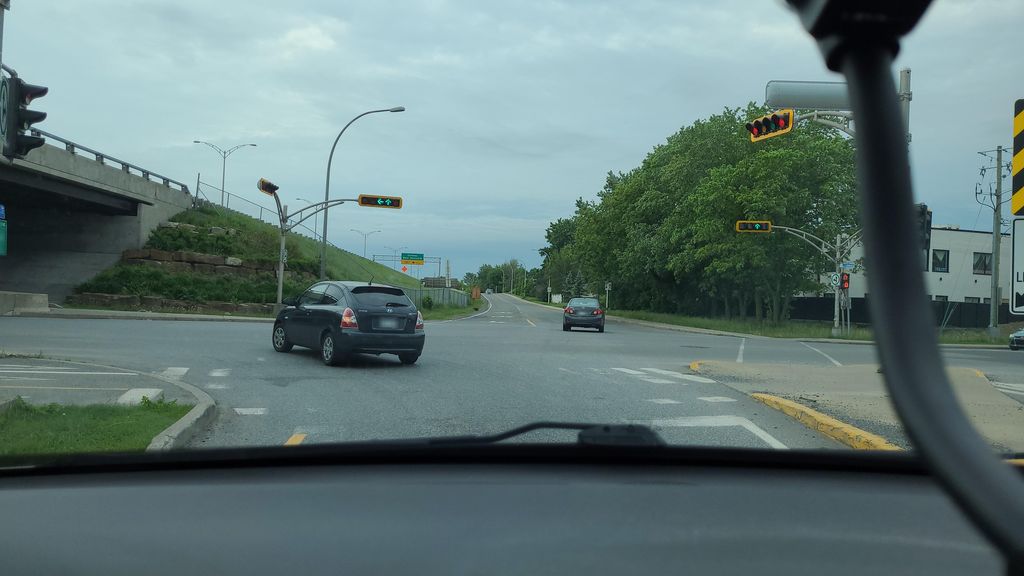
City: montreal